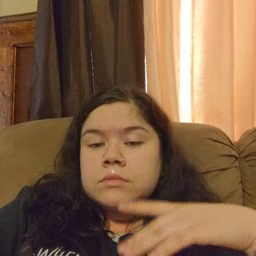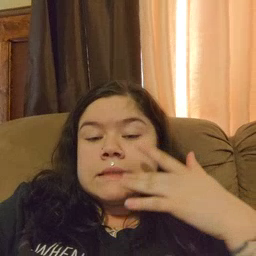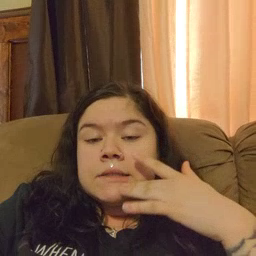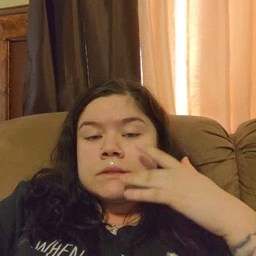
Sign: taste